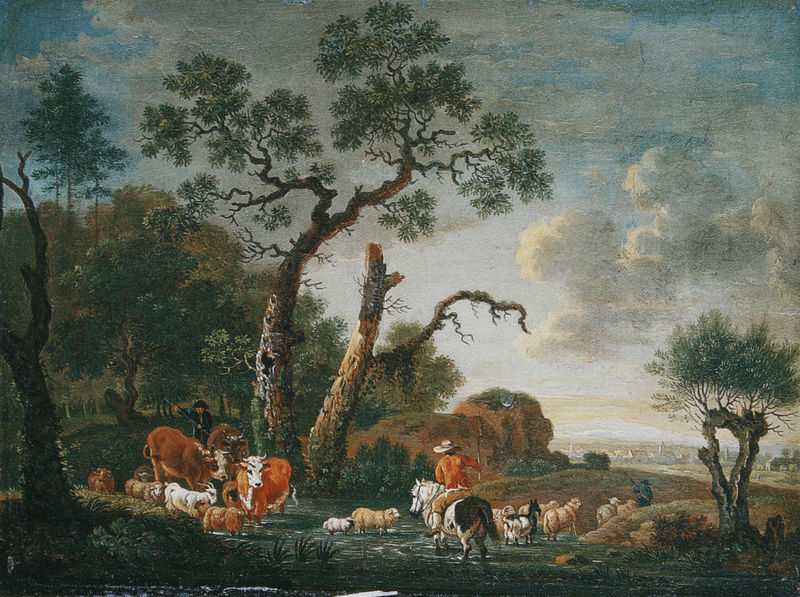
Titel: Landschaft mit Furt
Künstler: Friedrich Wilhelm Hirt
Standort: Mainz
Institution: Landesmuseum
Schlagwörter: baum, berg, blau, blätter, gemälde, himmel, laub, schatten, wasser, weiß, wolken, bäume, fluss, grün, kirchturm, landschaft, ocker, see, stadt, ufer, äste, braun, frankreich, grau, hintergrund, hut, licht, männer, orange, schwarz, türkis, gras, hund, rasen, rot, tier, tiere, weg, wiese, wolke, beige, trinken, mensch, öl, ast, bach, baumstamm, ferne, gräser, halme, horizont, häuser, hügel, kühe, natur, pappeln, stamm, strauch, vieh, weide, weite, busch, gebüsch, kirche, sonne, sträucher, drei, pflanzen, wald, pferd, pferde, reiter, stock, stilleben, reiten, schweif, sommer, wellen, ort, stab, gebirge, hang, dorf, herde, kuh, rind, weis, treiben, böschung, tannen, ortschaft, lamm, rinder, schaf, weiden, zweig, bergspitze, idyll, waten, kuppe, bullen, scharz, leinwand, sumpf, schimmel, kiefer, rinde, fichten, tränke, fleckvieh, hörner, scheckig, tränken, hirtenstab, gescheckt, schafe, bulle, ochsen, stier, stiere, hirte, hirten, schäfer, ziege, astgabel, blitzeinschlag, ziegen, furt, cowboy, herden, cowboys, trieb, bukolik, kopfweide, viehe, zaumteug, äste zweige, streucher, viehzucht, viehtreiber, triegb, gtrieb